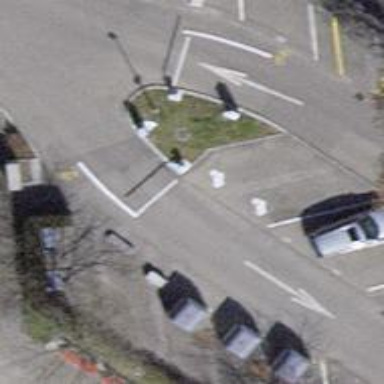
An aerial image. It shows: Lift gate barrier.